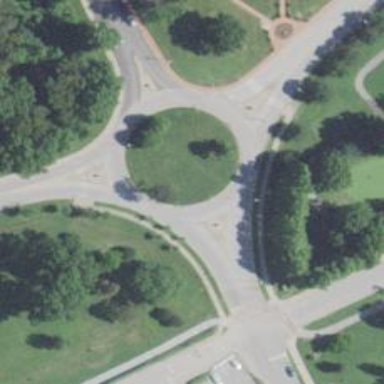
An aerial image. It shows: Unclassified road featuring roundabout.